Aerial crown-view tile of a tropical tree (Barro Colorado Island, Panama), acquired 20240813:
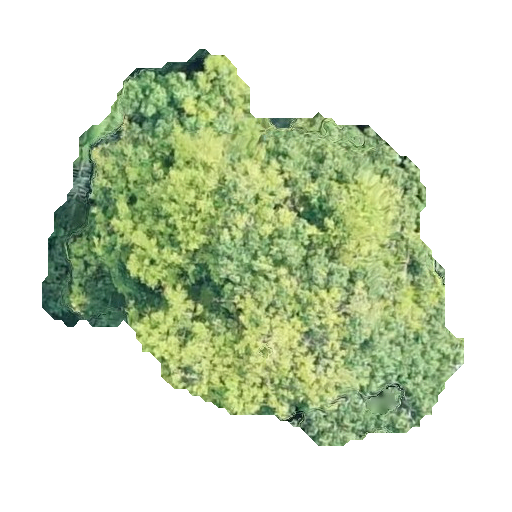
Species: Handroanthus guayacan
GBIF accepted scientific name: Handroanthus guayacan
Crown area: 163.379 m²